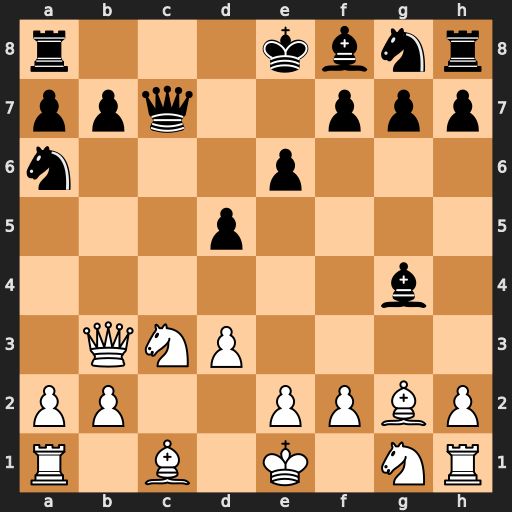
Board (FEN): r3kbnr/ppq2ppp/n3p3/3p4/6b1/1QNP4/PP2PPBP/R1B1K1NR
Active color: w
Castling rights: KQkq
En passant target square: -
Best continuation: Qa4+ Qd7 Qxg4